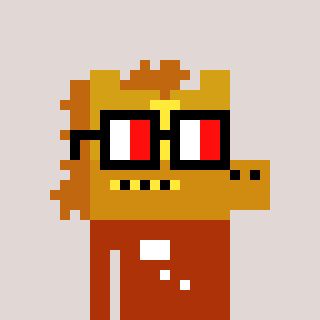
a pixel art character with square glasses with black frames and red eyes, a yellow horse-shaped head and a hotbrown-colored body on a warm background